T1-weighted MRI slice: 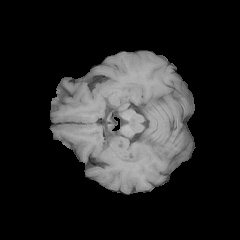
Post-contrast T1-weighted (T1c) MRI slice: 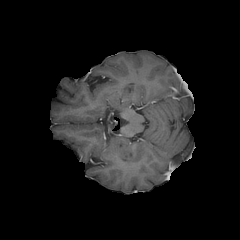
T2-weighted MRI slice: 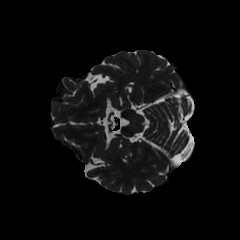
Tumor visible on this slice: no